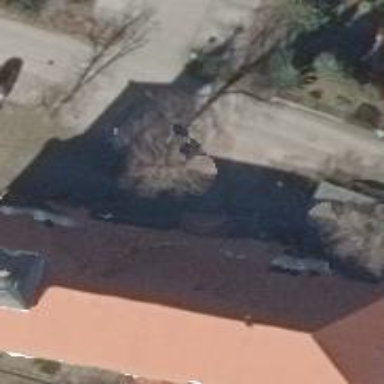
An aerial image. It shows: Building with hipped roof tiles.